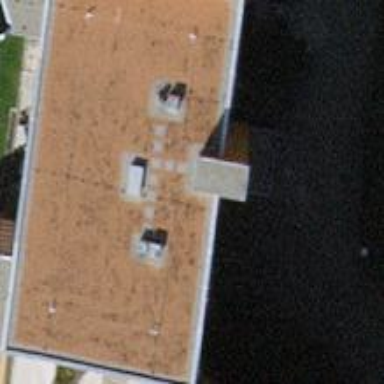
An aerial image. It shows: Building with apartments and flat roof.